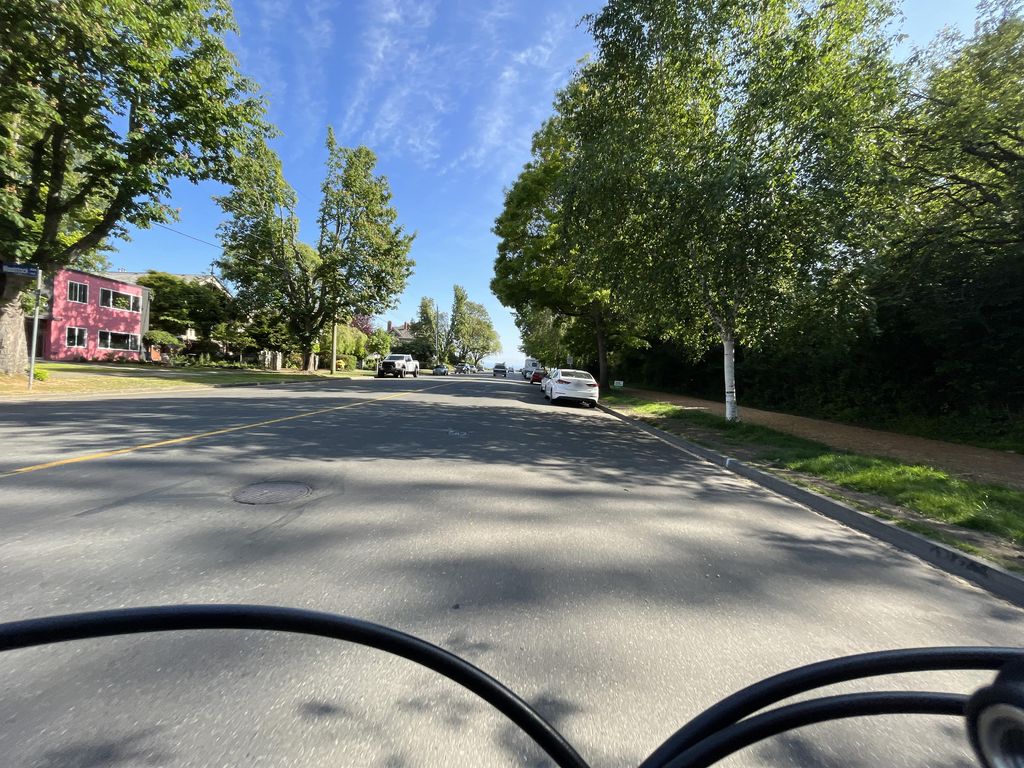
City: victoria